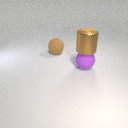
large brown rubber sphere to the left of large purple rubber sphere